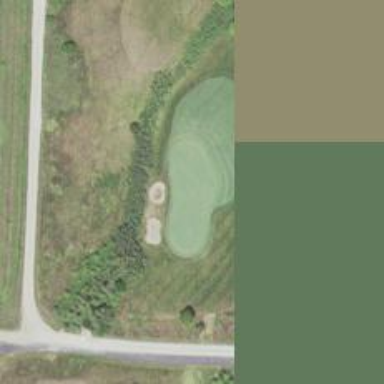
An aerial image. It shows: View of golf hole.